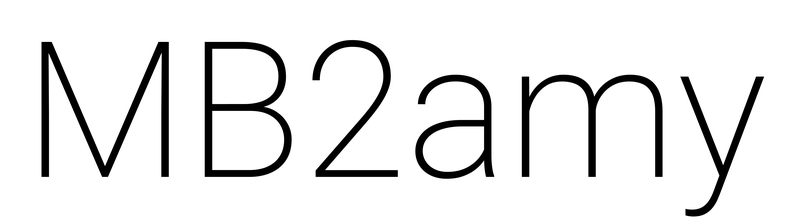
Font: Roboto_ExtraLight